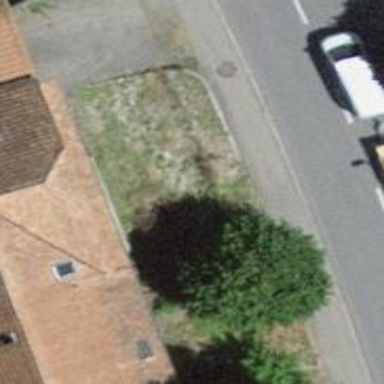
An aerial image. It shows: Retaining wall.